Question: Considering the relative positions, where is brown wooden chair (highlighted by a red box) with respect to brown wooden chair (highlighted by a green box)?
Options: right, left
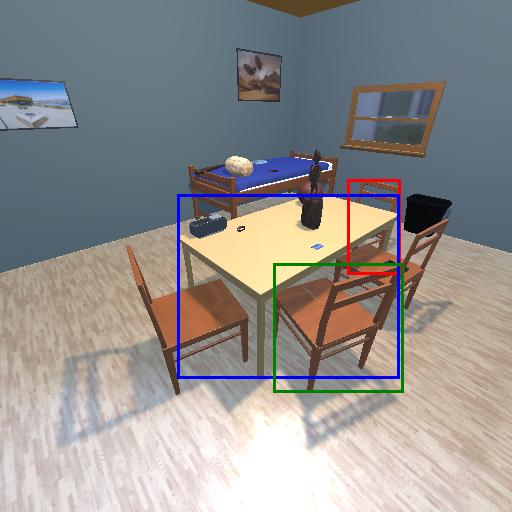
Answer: right